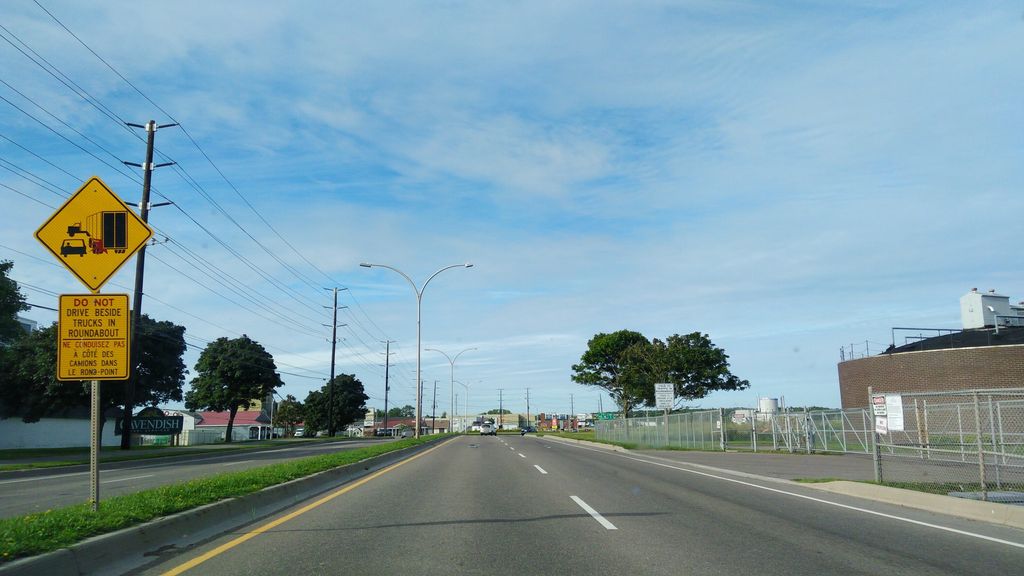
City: charlottetown